Question: I am created a table view in my storyboard using following code.
'''
#import "FastestTapViewController.h"
@interface FastestTapViewController ()
@end
@implementation FastestTapViewController
{
NSMutableArray *recipes;
}
- (void)viewDidLoad
{
[super viewDidLoad];
// Initialize table data
recipes = [NSMutableArray arrayWithObjects:@"Egg Benedict", @"Mushroom Risotto", @"Full Breakfast", @"Hamburger", @"Ham and Egg Sandwich", nil];
}
- (void)didReceiveMemoryWarning
{
[super didReceiveMemoryWarning];
// Dispose of any resources that can be recreated.
}
- (NSInteger)tableView:(UITableView *)tableView numberOfRowsInSection:(NSInteger)section
{
return [recipes count];
}
- (UITableViewCell *)tableView:(UITableView *)tableView cellForRowAtIndexPath:(NSIndexPath *)indexPath
{
static NSString *simpleTableIdentifier = @"SimpleTableCell";
UITableViewCell *cell = [tableView dequeueReusableCellWithIdentifier:simpleTableIdentifier];
if (cell == nil) {
cell = [[UITableViewCell alloc] initWithStyle:UITableViewCellStyleDefault reuseIdentifier:simpleTableIdentifier];
}
cell.textLabel.text = [recipes objectAtIndex:indexPath.row];
cell.imageView.image = [UIImage imageNamed:@"creme_brelee.jpg"];
return cell;
}
@end
'''
But it kills while scrolling up showing following EXEC_BAD_ACCESS Error

If i initialise my NSMutableArray using add object see below then it works fine
'''
- (void)viewDidLoad
{
[super viewDidLoad];
// Initialize table data
NSMutableArray *recipes = [[NSMutableArray alloc] init];
[recipes addObject:@"Egg Benedict"];
[recipes addObject:@"Mushroom Risotto"];
[recipes addObject:@"Full Breakfast"];
}
'''
Can i know how to fix it?And why it causes such error while scrolling?
EDIT ERROR using second method :
'''
*** Terminating app due to uncaught exception 'NSRangeException', reason: '*** -[__NSArrayM objectAtIndex:]: index 4 beyond bounds [0 .. 3]'
*** First throw call stack:
(
0 CoreFoundation 0x01c285e4 __exceptionPreprocess + 180
1 libobjc.A.dylib 0x019ab8b6 objc_exception_throw + 44
2 CoreFoundation 0x01bc94e6 -[__NSArrayM objectAtIndex:] + 246
3 TapGame 0x00002ffc -[FastestTapViewController tableView:cellForRowAtIndexPath:] + 268
4 UIKit 0x0080861f -[UITableView _createPreparedCellForGlobalRow:withIndexPath:] + 412
5 UIKit 0x008086f3 -[UITableView _createPreparedCellForGlobalRow:] + 69
6 UIKit 0x007ec774 -[UITableView _updateVisibleCellsNow:] + 2378
7 UIKit 0x007ffe95 -[UITableView layoutSubviews] + 213
8 UIKit 0x00784267 -[UIView(CALayerDelegate) layoutSublayersOfLayer:] + 355
9 libobjc.A.dylib 0x019bd81f -[NSObject performSelector:withObject:] + 70
10 QuartzCore 0x0429a2ea -[CALayer layoutSublayers] + 148
11 QuartzCore 0x0428e0d4 _ZN2CA5Layer16layout_if_neededEPNS_11TransactionE + 380
12 QuartzCore 0x0428df40 _ZN2CA5Layer28layout_and_display_if_neededEPNS_11TransactionE + 26
13 QuartzCore 0x041f5ae6 _ZN2CA7Context18commit_transactionEPNS_11TransactionE + 294
14 QuartzCore 0x041f6e71 _ZN2CA11Transaction6commitEv + 393
15 QuartzCore 0x042c2aea _ZN2CA7Display11DisplayLink14dispatch_itemsEyyy + 474
16 QuartzCore 0x042c2f6b _ZN2CA7Display16TimerDisplayLink8callbackEP16__CFRunLoopTimerPv + 123
17 CoreFoundation 0x01be6bd6 __CFRUNLOOP_IS_CALLING_OUT_TO_A_TIMER_CALLBACK_FUNCTION__ + 22
18 CoreFoundation 0x01be65bd __CFRunLoopDoTimer + 1181
19 CoreFoundation 0x01bce628 __CFRunLoopRun + 1816
20 CoreFoundation 0x01bcdac3 CFRunLoopRunSpecific + 467
21 CoreFoundation 0x01bcd8db CFRunLoopRunInMode + 123
22 GraphicsServices 0x0361b9e2 GSEventRunModal + 192
23 GraphicsServices 0x0361b809 GSEventRun + 104
24 UIKit 0x00719d3b UIApplicationMain + 1225
25 TapGame 0x0000a3e2 main + 130
26 libdyld.dylib 0x02167725 start + 0
)
libc++abi.dylib: terminating with uncaught exception of type NSException
Program ended with exit code: 0
'''
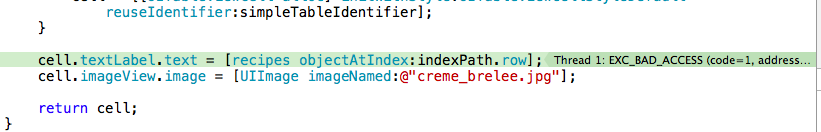
Answer: If you're initializing your array as
'''
[NSMutableArray arrayWithObjects:@"Egg Benedict", @"Mushroom Risotto", @"Full Breakfast", @"Hamburger", @"Ham and Egg Sandwich", nil];
'''
it's like, you're declaring your array with 'autorelease'.
'''
[[[NSMutableArray alloc] initWithObjects:@"Egg Benedict", @"Mushroom Risotto", @"Full Breakfast", @"Hamburger", @"Ham and Egg Sandwich", nil] autorelease];
'''
you don't know at which point, the 'array' will be released.
So you better stick to your .
or else try with '@property' way of declaring 'NSMutablearray'.